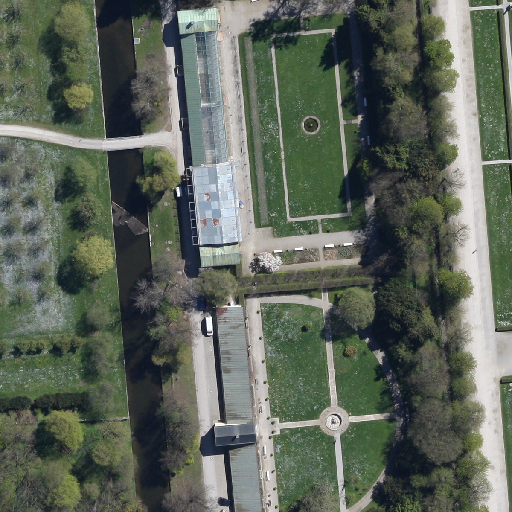
Referring expression: paved road along with tree